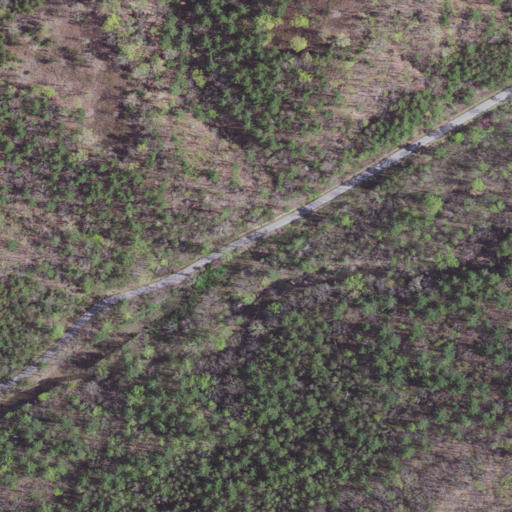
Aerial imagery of valley in Virginia named Rush Hollow containing mixed forest, deciduous forest, evergreen forest, open development, shrub, low intensity development, and medium intensity development